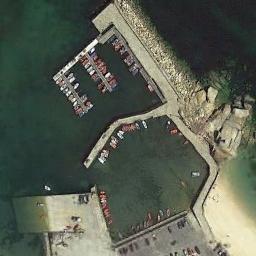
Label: harbor